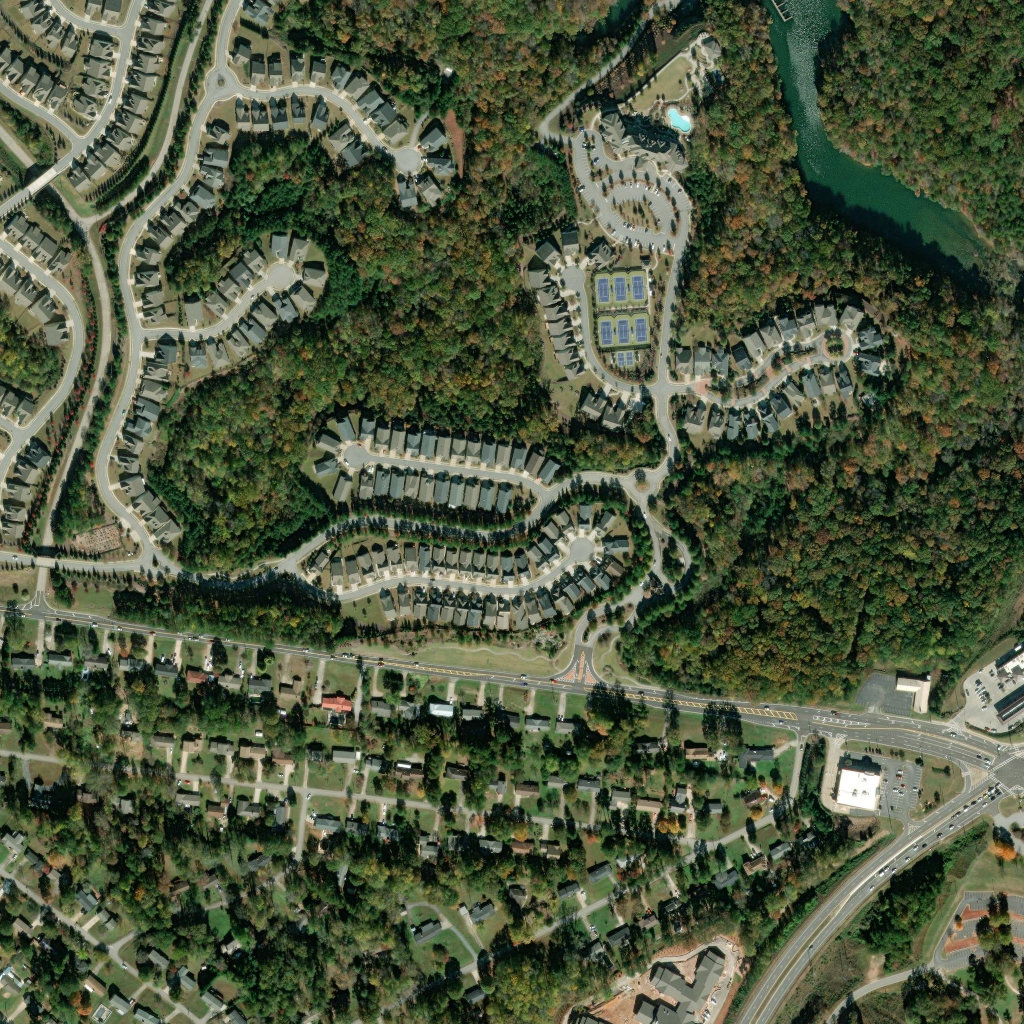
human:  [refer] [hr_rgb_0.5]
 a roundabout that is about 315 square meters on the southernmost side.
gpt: <box>[[14, 53, 16, 56, 0]]</box>